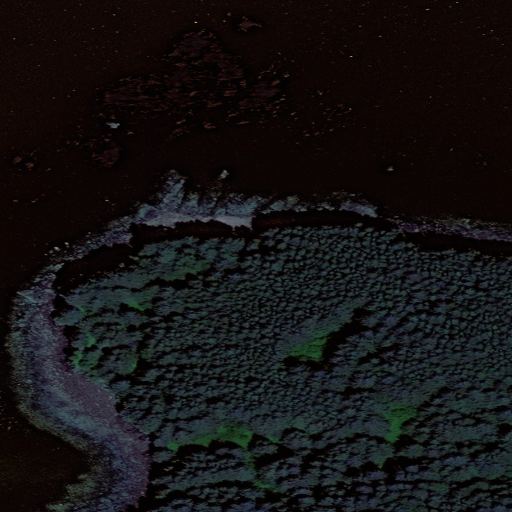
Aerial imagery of cape in Alaska named Entrance Point containing only unknown